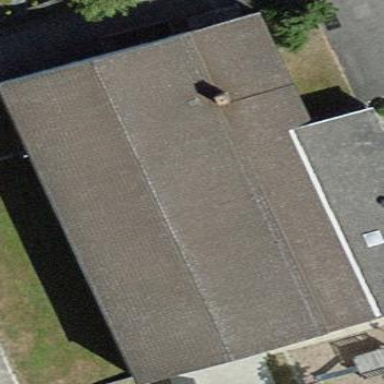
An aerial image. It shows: School building.